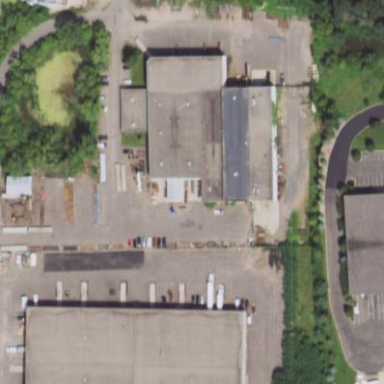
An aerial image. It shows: Industrial building with works.